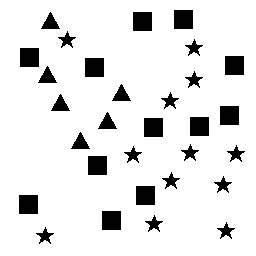
Squares: 12
Triangles: 6
Stars: 12
Total shapes: 30